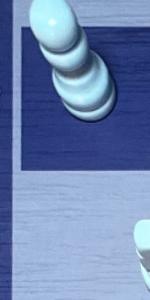
Label: Empty